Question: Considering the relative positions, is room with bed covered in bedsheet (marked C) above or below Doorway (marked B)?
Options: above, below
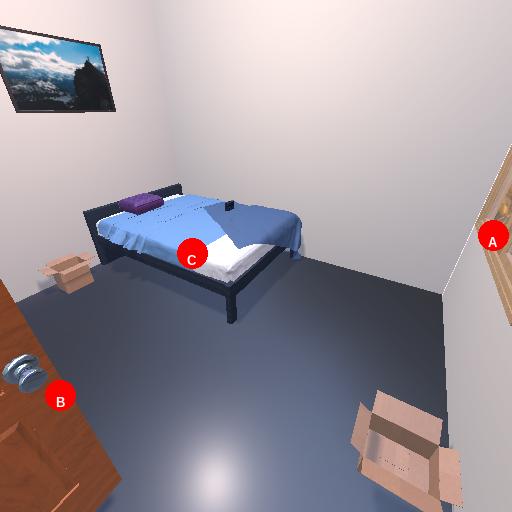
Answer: above